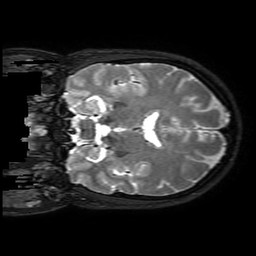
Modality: T2w
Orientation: coronal
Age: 39
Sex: male
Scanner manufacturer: philips
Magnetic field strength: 3 T
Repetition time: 2.5 s
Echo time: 0.2864 s